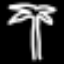
Label: palm tree